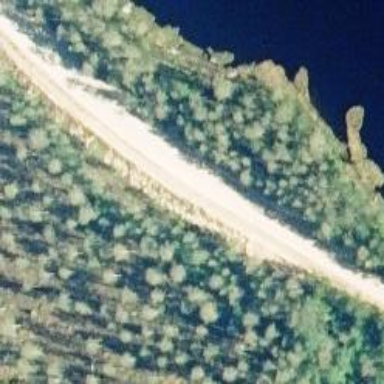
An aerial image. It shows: Unclassified road.